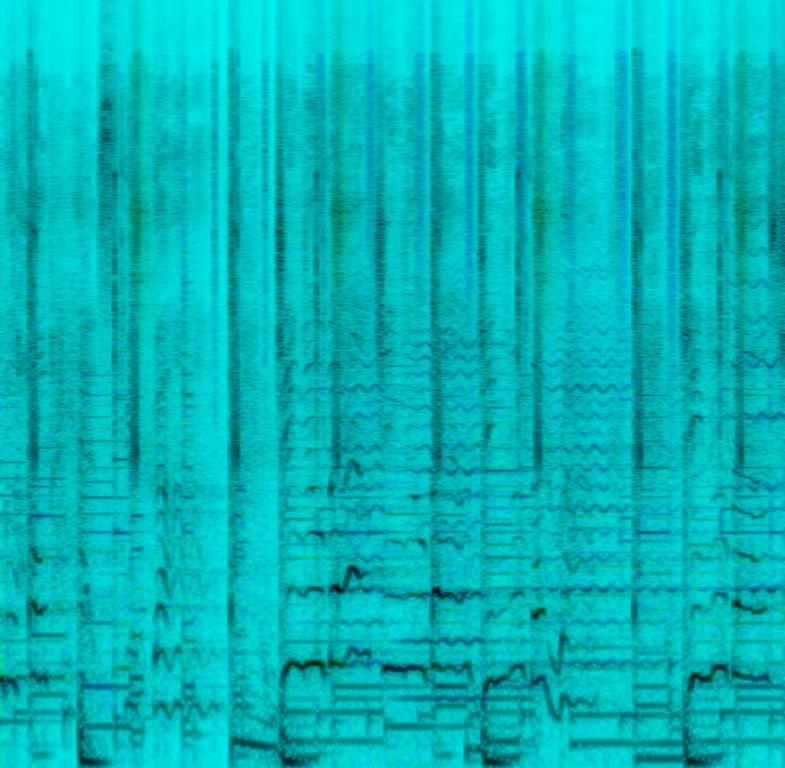
The recording features a live performance of a pop song that consists of passionate female vocal singing over groovy piano melody, sustained strings melody, smooth bass, widely spread shimmering shaker, snaps and snappy rimshots. It sounds euphoric, as it brings a Christmassy vibe, and is also happy and nostalgic.